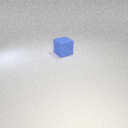
large blue rubber cube